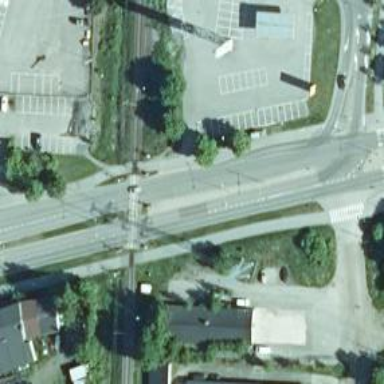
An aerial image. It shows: Level crossing with lights and saltire.